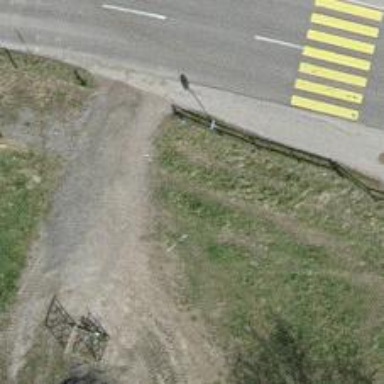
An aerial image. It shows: Bus stop with platform for public transport.